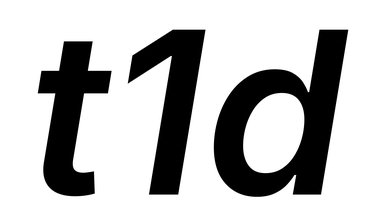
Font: Inter-Italic_SemiBold_Italic